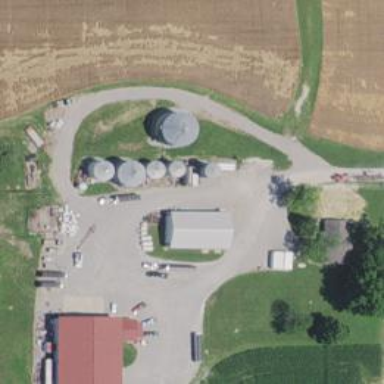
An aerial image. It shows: Silo.